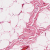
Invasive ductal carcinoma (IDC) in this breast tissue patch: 0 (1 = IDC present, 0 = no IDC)